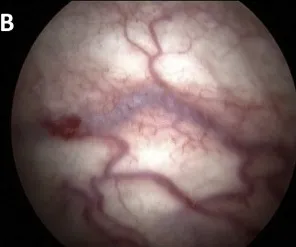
(B): The surrounding urinary wall have several distended vessels.
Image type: ophthalmic_imaging (fundus_photograph)